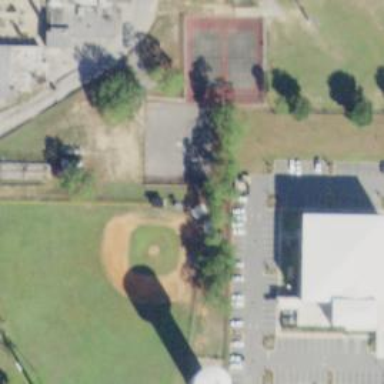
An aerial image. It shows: Baseball pitch for leisure and sports activities.